Question: My jquery-ui-1.9.2.js file seems to not be included in my project, although it's in my BundleConfig.cs file:
'''
bundles.Add(new ScriptBundle("~/bundles/jquery").Include("~/Scripts/jquery-1.*"));
bundles.Add(new ScriptBundle("~/bundles/jqueryui").Include("~/Scripts/jquery-ui*"));
bundles.Add(new ScriptBundle("~/bundles/jqueryval").Include("~/Scripts/jquery.unobtrusive*", "~/Scripts/jquery.validate*"));
bundles.Add(new ScriptBundle("~/bundles/modernizr").Include("~/Scripts/modernizr-*"));
'''
However, the jquery-1.8.3.js is included properly.
The error I'm getting is: 'Uncaught TypeError: Object [object Object] has no method 'datepicker''
My selector is Ok, I checked with the browser's console.
Chrome shows me these js files in the script folder:

Am I missing something?
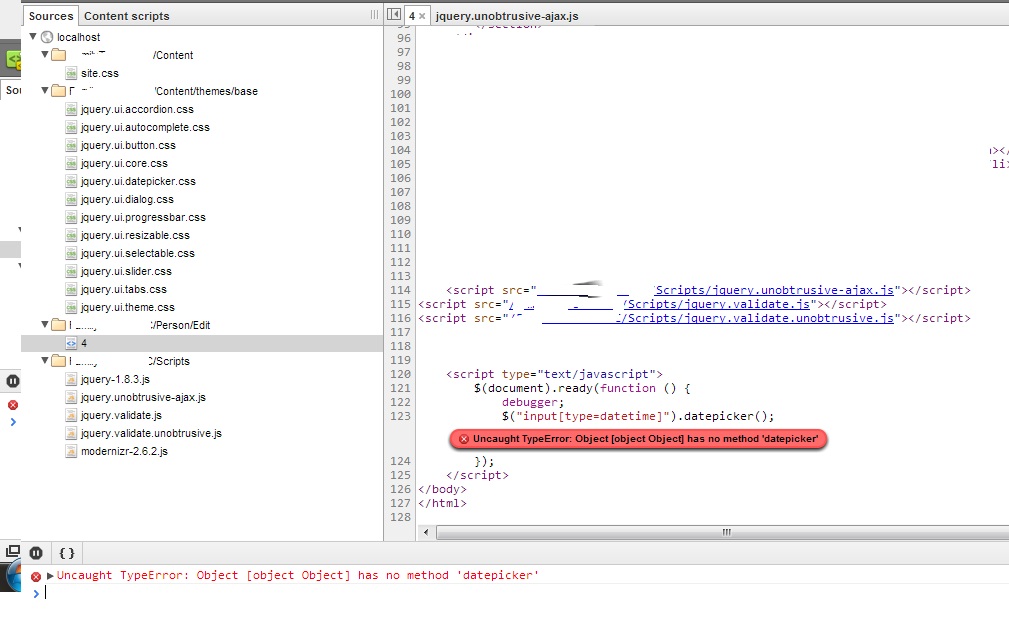
Answer: EDIT:
SOLVED
I didn't add this line '@Scripts.Render("~/bundles/jqueryui")' in my view.
'''
@section Scripts {
@Scripts.Render("~/bundles/jqueryval")
@Scripts.Render("~/bundles/jqueryui") // Added
}
'''